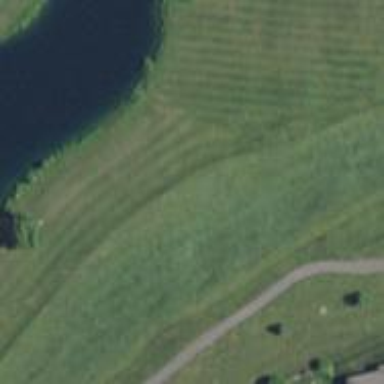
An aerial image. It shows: Golf hole.